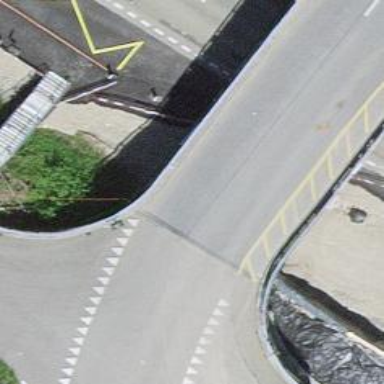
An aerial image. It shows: Tertiary road with bridge.